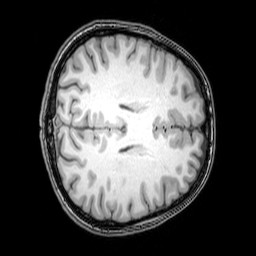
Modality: T1w
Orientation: axial
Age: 23
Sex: female
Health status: healthy
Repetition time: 0.081 s
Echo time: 0.037 s